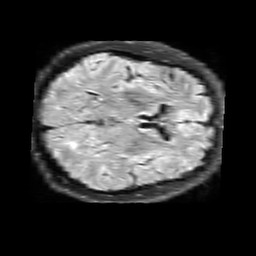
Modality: FLAIR
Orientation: axial
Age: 50
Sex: male
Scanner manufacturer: philips
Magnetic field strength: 3 T
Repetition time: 11 s
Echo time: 0.12 s